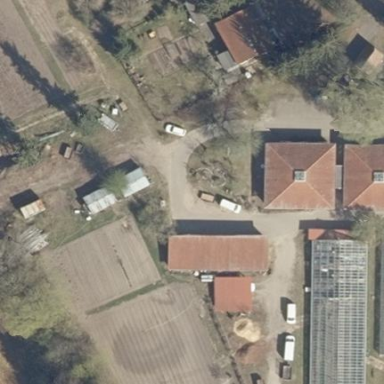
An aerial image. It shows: Farmyard area.